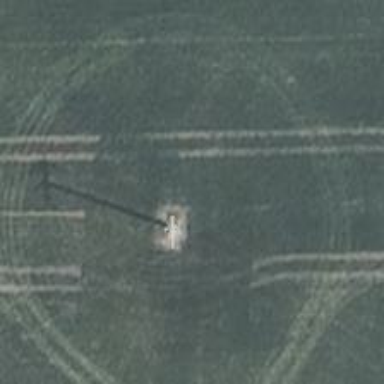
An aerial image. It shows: Power pole.